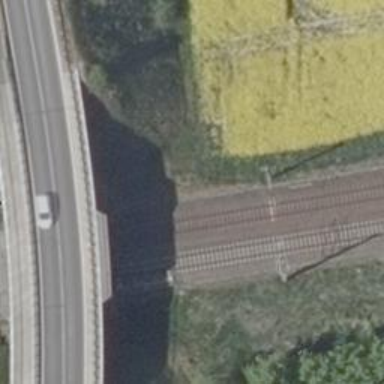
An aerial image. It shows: Railway milestone with catenary mast.